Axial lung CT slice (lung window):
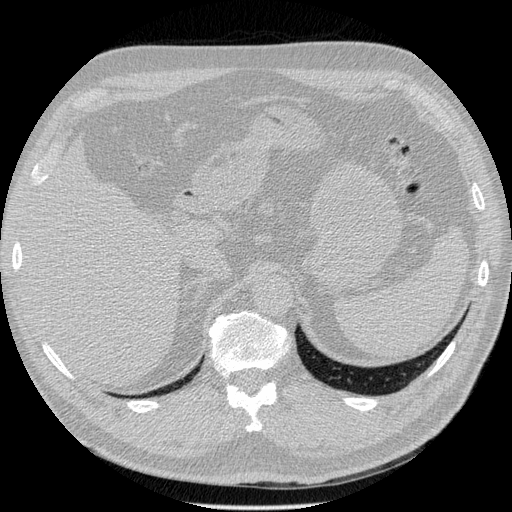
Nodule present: no